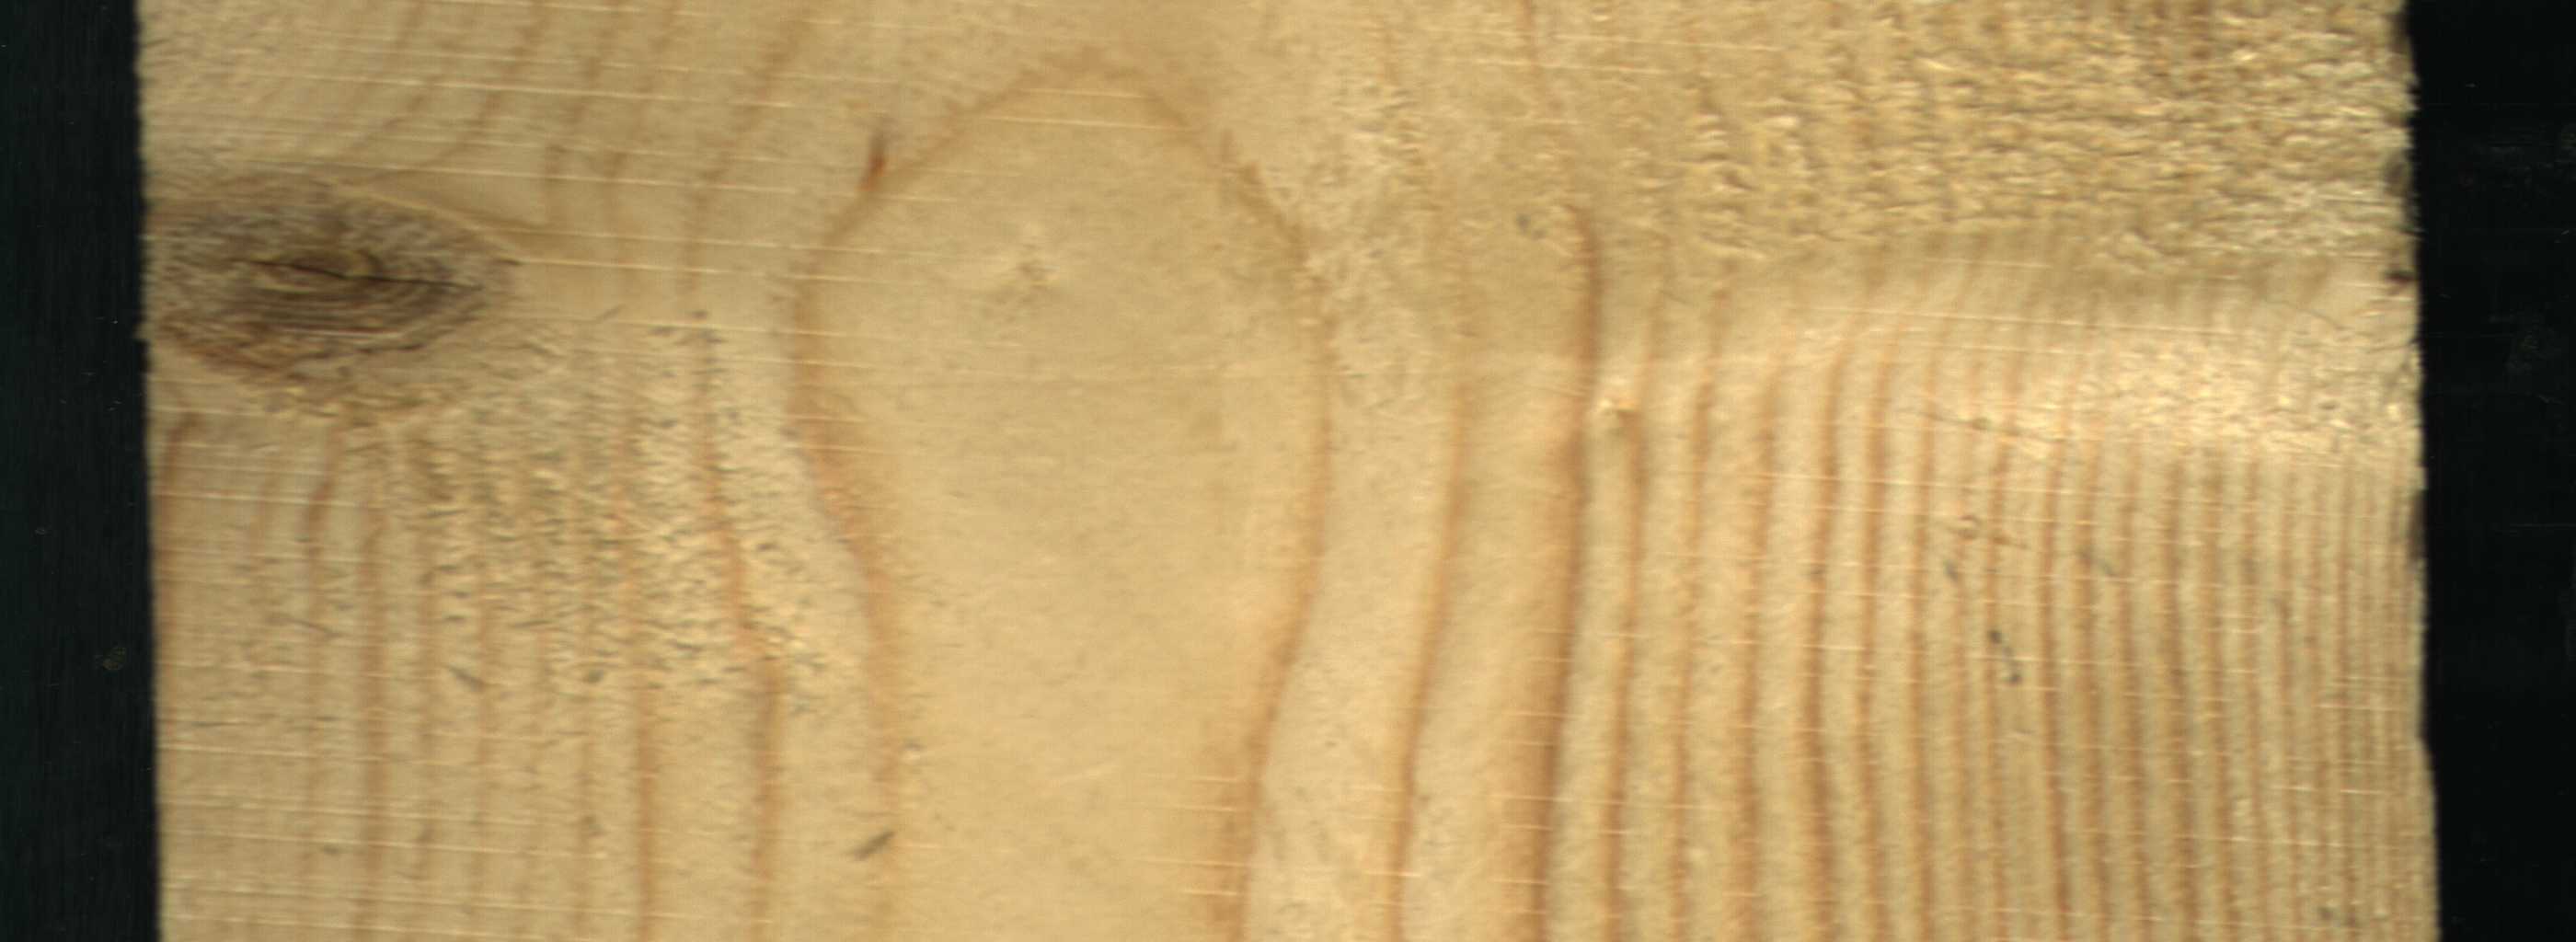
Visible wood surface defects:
Live_Knot